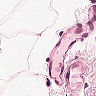
Metastatic tissue present: no